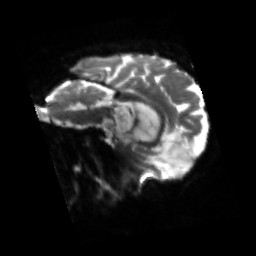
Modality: sbref
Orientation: sagittal
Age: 65
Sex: male
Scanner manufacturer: siemens
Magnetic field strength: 3 T
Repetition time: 4.71 s
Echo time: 0.0906 s